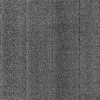
Atmospheric dust classification: dusty